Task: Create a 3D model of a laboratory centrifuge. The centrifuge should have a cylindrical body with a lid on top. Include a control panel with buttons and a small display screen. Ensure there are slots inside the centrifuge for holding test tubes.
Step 69:
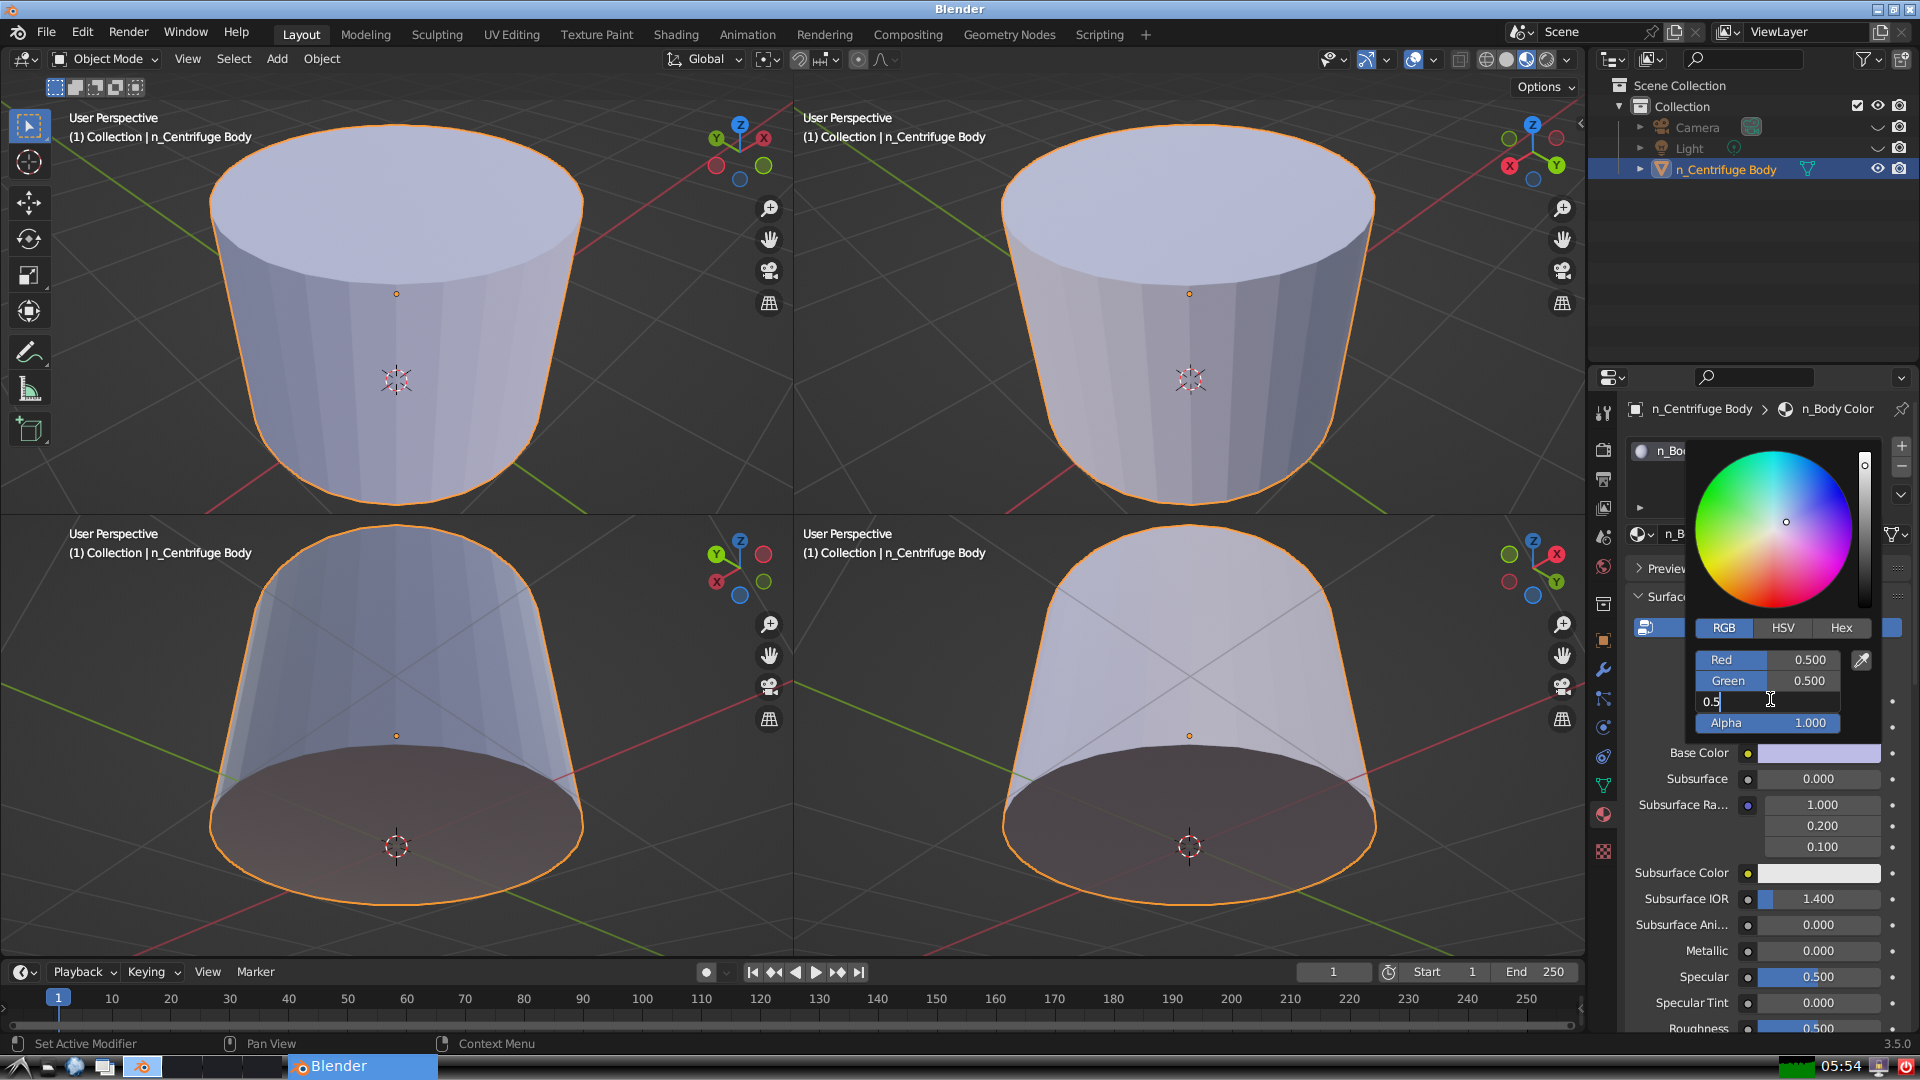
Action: {"key_press": ['Return']}